Question: I'm using JBoss 7.1 with Eclipse. For my application I need to change 'localhost' in properties of JBoss to '0.0.0.0'. After I changed that my server starting about 5-6 min, but in 'localhost' mode it takes a few seconds. What did I do wrong?

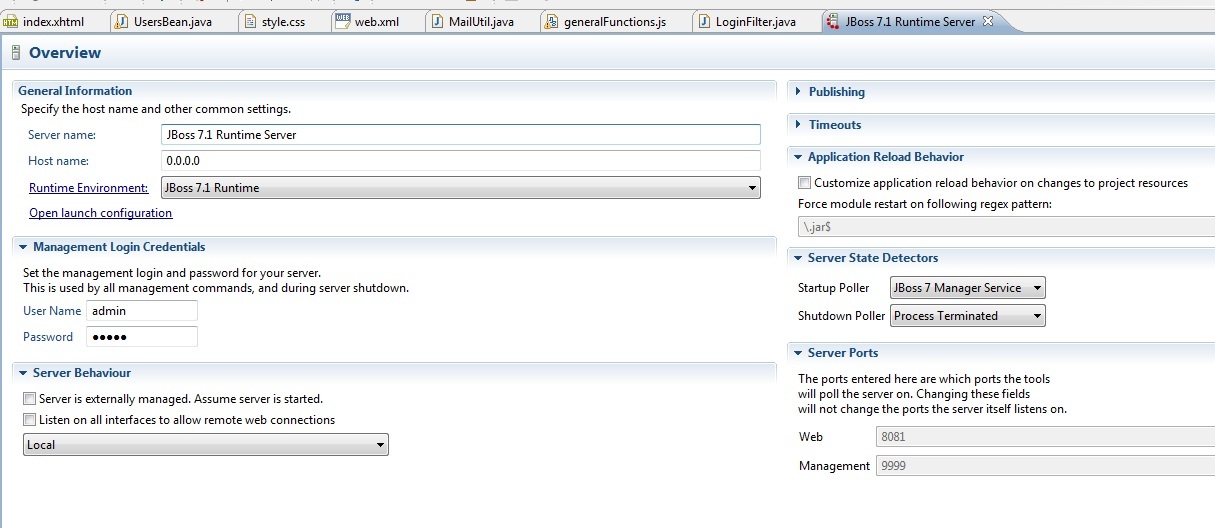
Answer: Don't change the host name to an IP address. JBoss AS 7 will try to resolve that in the domain name system. The resulting failures/timeouts will be causing the issues you're seeing - and others too.
If your intention was to allow connections from computers other than the one you are on, you should instead check the "Listen on all interfaces to allow remote web connections" box - you can see it there on your screenshot. See also <URL>.
If you genuinely need to change the host name, define a valid hostname with a valid IP address in the domain name system or in '/etc/host' (if you're on a *nix operating system) then use that name in the JBoss configuration. Do not use an IP address, an IP address is not a host name.